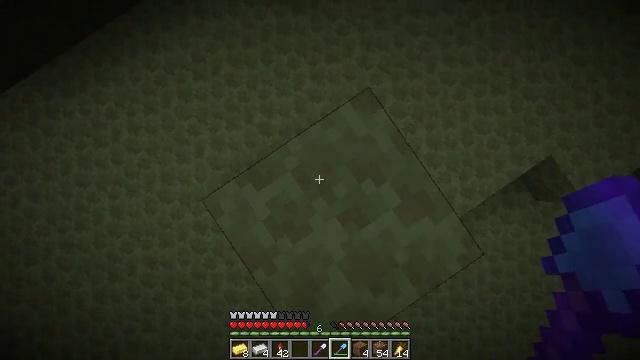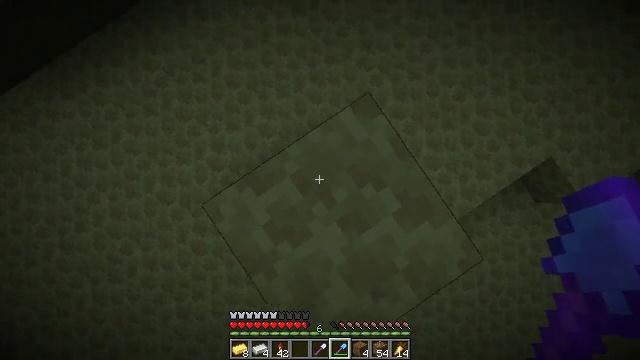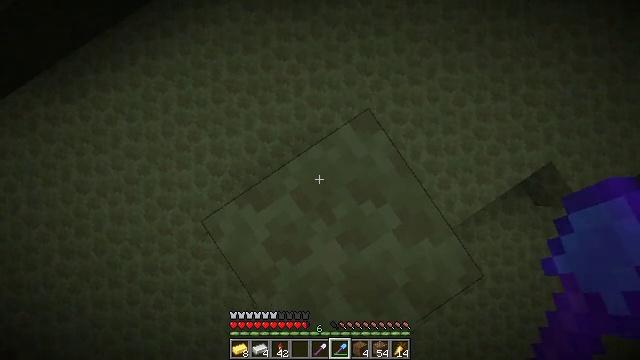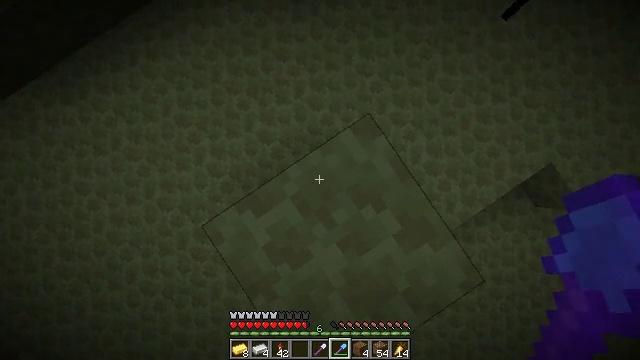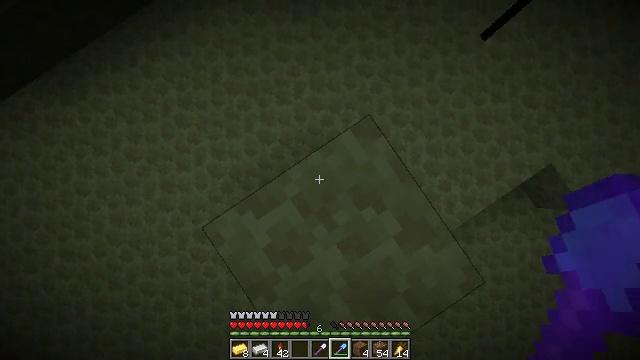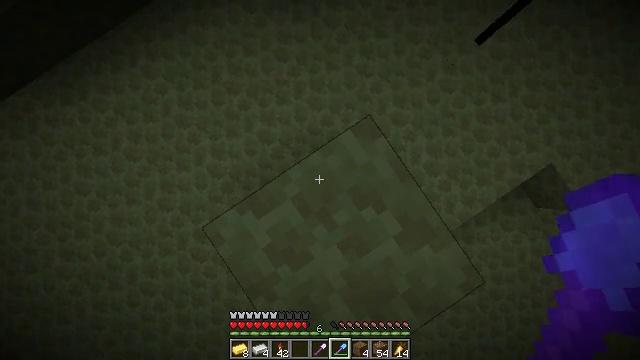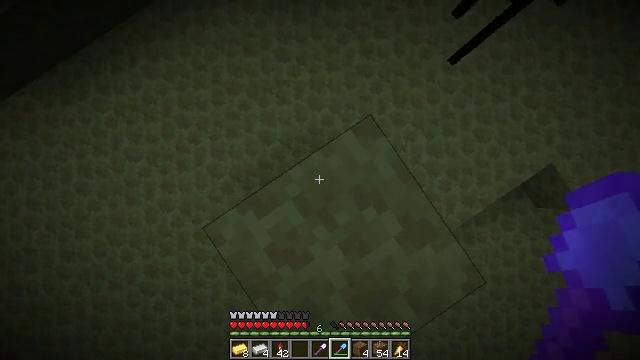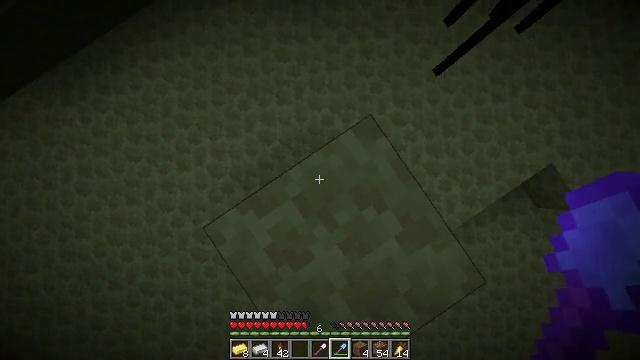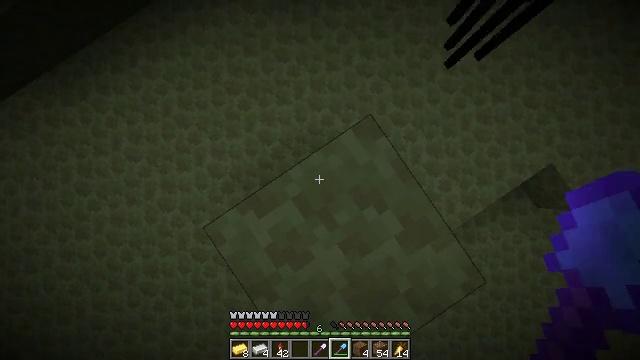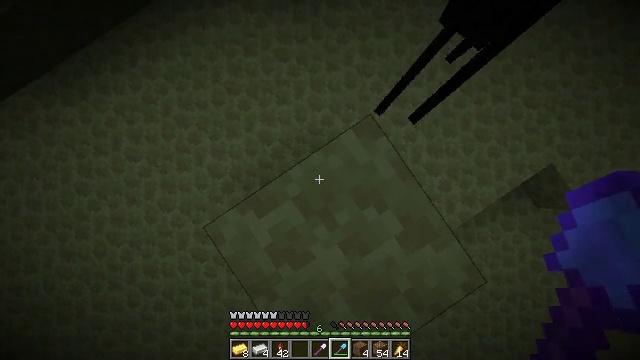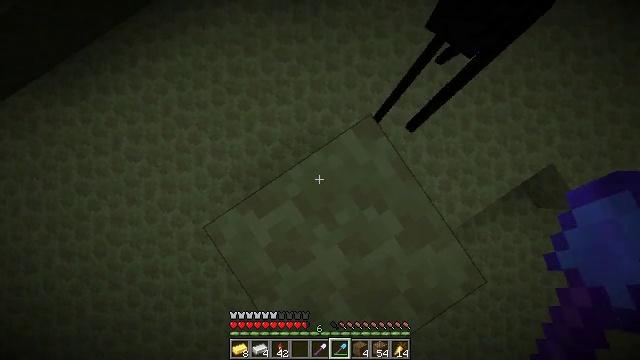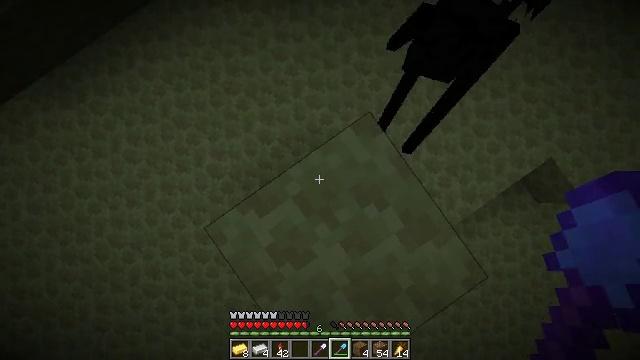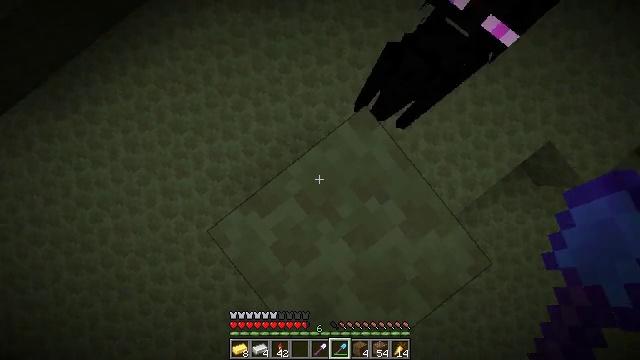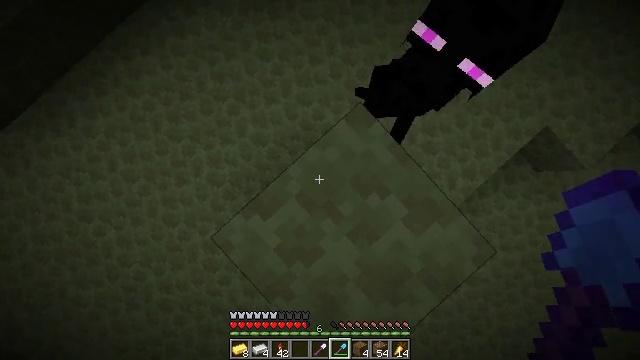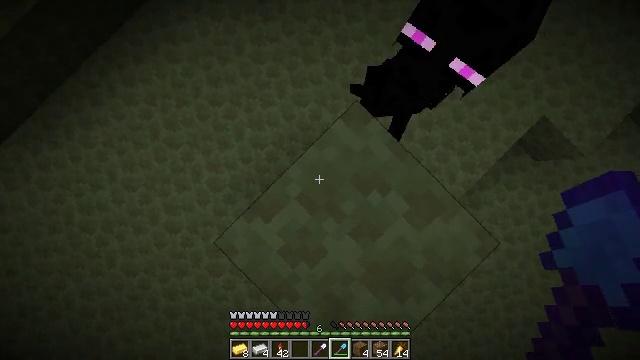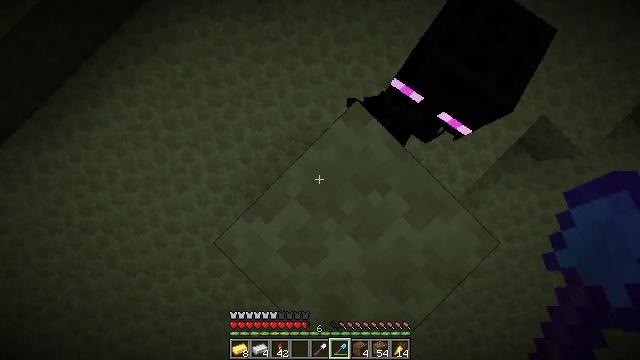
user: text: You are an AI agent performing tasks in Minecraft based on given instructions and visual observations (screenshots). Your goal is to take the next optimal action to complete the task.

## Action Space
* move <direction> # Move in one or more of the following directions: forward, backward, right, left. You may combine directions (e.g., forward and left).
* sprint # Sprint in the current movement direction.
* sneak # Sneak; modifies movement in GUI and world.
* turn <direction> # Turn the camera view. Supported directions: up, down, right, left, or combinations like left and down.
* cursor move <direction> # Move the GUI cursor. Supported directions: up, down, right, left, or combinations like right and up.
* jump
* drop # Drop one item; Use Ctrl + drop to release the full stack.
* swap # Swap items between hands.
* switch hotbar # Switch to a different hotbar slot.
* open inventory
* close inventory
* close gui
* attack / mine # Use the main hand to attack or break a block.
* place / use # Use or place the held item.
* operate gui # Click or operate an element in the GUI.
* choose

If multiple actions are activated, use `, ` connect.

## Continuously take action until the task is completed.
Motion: motion action
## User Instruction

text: Kill an enderman.
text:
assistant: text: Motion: move forward, sneak
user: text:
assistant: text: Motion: sneak
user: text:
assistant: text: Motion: sneak
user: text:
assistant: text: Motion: sneak
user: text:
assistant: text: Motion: sneak
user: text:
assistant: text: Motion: sneak
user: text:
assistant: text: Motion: sneak
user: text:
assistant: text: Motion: sneak
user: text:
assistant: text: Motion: sneak
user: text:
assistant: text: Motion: sneak
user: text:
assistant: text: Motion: sneak, turn right
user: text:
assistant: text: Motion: sneak, turn right
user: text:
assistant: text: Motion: sneak, turn right
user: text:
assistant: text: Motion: sneak, turn right
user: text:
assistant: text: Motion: sneak
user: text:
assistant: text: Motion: sneak
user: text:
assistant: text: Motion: move right, sneak, turn right
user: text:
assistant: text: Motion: move right, sneak
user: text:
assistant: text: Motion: move right, sneak
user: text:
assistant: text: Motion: move right, sneak
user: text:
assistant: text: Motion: sneak, turn left
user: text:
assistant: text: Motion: sneak, turn left
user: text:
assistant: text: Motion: sneak
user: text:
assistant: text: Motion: sneak, turn left
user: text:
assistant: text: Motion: sneak, turn left
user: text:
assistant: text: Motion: sneak
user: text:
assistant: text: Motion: move right, sneak
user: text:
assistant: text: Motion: move right, sneak, turn left
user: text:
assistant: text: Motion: move right, sneak, turn left
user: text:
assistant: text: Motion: sneak, turn left